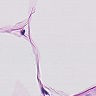
Metastatic tissue present: no